Question: good day! may i ask about the picture below what kind of android layout is it? on some other devices the picture of twitter homepage is changing. I want to create same homepage for my app. Thanks! I cant post image so i tried posting the link.

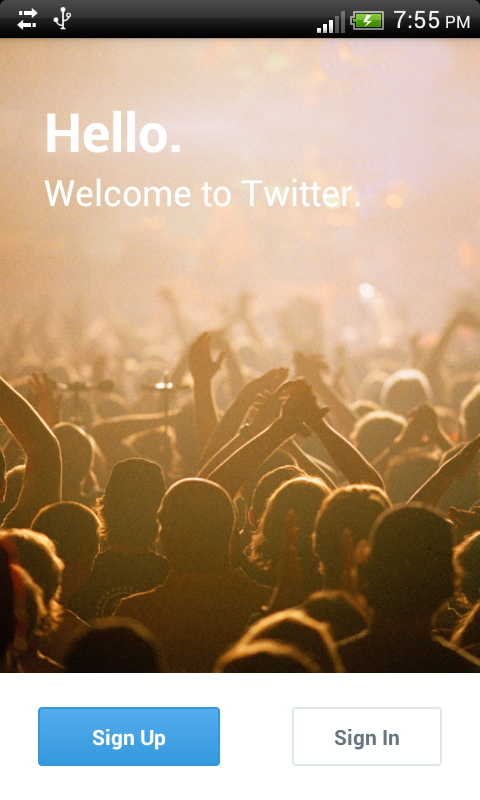
Answer: Suppose if you have a 'Layout' something like this
'''
<RelativeLayout xmlns:android="http://schemas.android.com/apk/res/android"
android:layout_width="fill_parent"
android:layout_height="fill_parent"
android:id="@+id/mylayout" >
//Other view elements like buttons, TextViews
</RelativeLayout>
'''
Then you can dynamically change the 'background' of the 'layout' using below code
'''
public class MainActivity extends Activity {
@Override
protected void onCreate(Bundle savedInstanceState) {
super.onCreate(savedInstanceState);
setContentView(R.layout.activity_main);
RelativeLayout relativeLayout = (RelativeLayout) findViewById(R.id.mylayout);
int images[] = {R.drawable.image1, R.drawable.image2, R.drawable.image3, R.drawable.image4};
relativeLayout.setBackgroundResource(images[getRandomNumber()]);
}
private int getRandomNumber() {
//Note that general syntax is Random().nextInt(n)
//It results in range 0-4
//So it should be equal to number of images in images[] array
return new Random().nextInt(4);
}
}
'''
Store the images in an 'array'. In the 'onCreate', 'getRandomNumber' methods returns a 'random number' using which you can get a random image from the 'array' and put it as a background to 'layout'